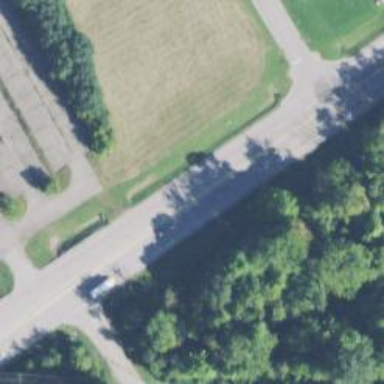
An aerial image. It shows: Secondary road.